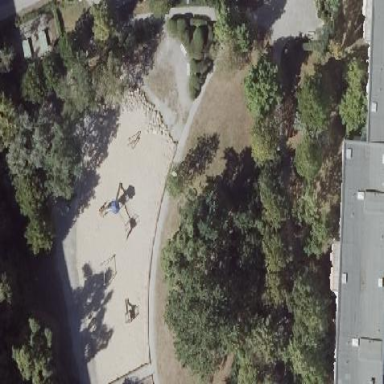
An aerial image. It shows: Playground area for leisure land.